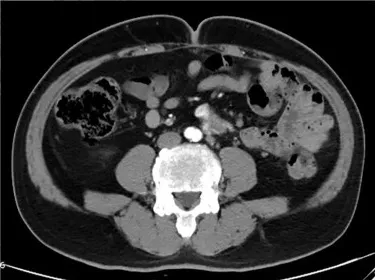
Treatment of rectosigmoid-junction SCC cancer. (B, C) CT scan showed a partial response in liver metastasis (40 mm x 27 mm) from arterial and portal phase images.
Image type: radiology (ct)